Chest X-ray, AP view. Patient: 13 years old, sex M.
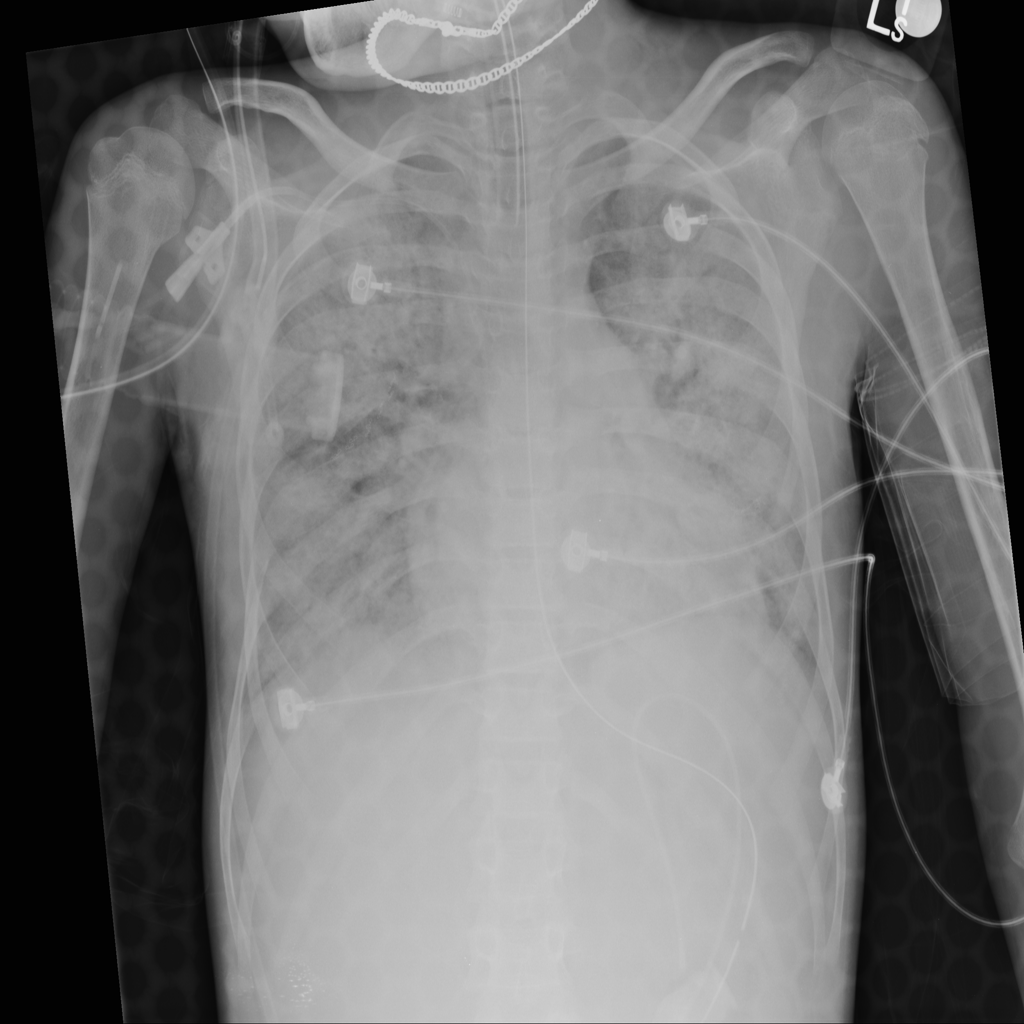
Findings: Cardiomegaly, Infiltration